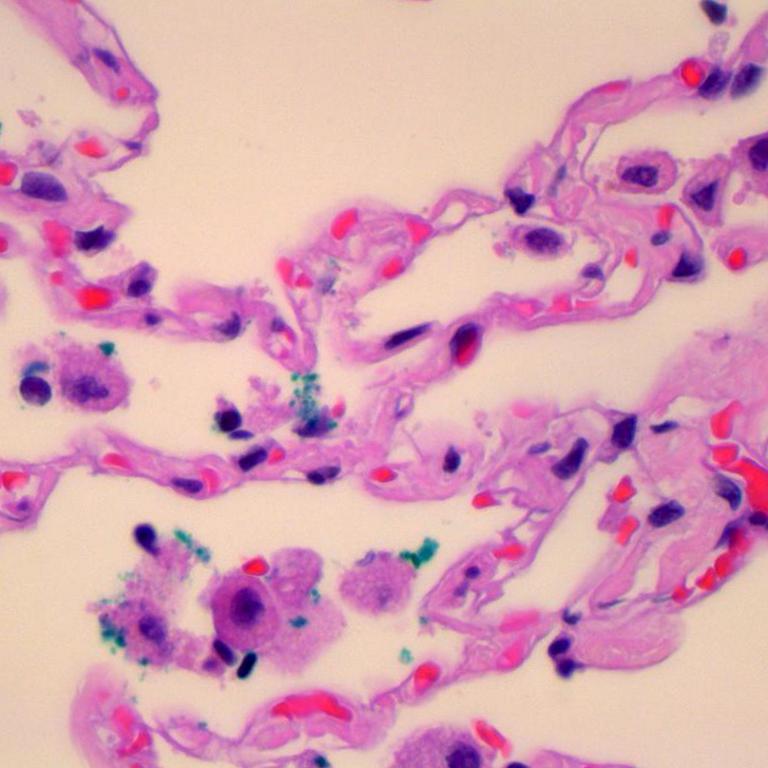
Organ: lung
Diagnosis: benign